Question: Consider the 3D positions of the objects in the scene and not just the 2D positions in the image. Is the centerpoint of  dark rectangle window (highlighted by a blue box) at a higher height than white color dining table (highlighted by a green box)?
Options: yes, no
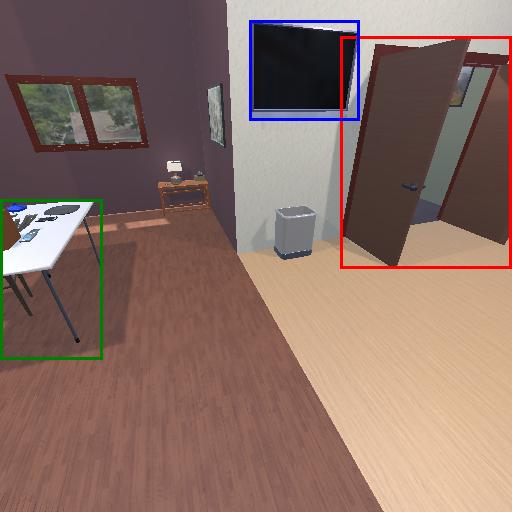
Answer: yes